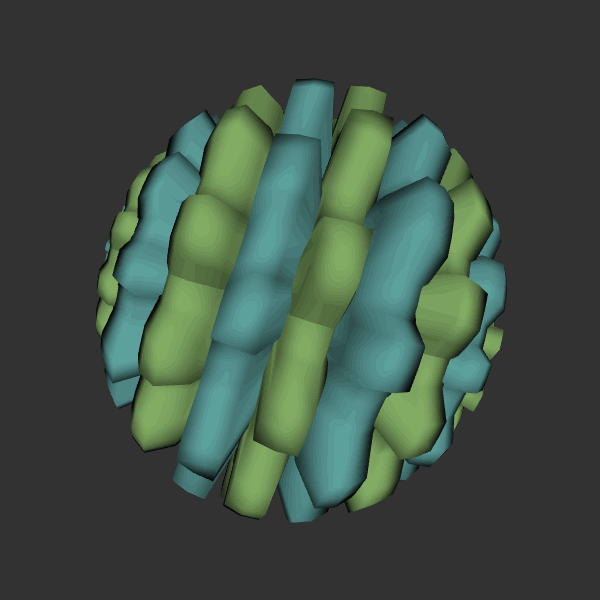
Background: dark